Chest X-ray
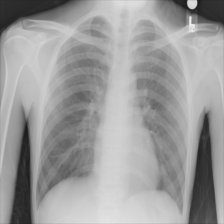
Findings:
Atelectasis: negative
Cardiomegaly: negative
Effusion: negative
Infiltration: negative
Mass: negative
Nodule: negative
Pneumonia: negative
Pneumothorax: negative
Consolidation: negative
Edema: negative
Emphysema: negative
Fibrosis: negative
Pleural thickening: negative
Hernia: negative